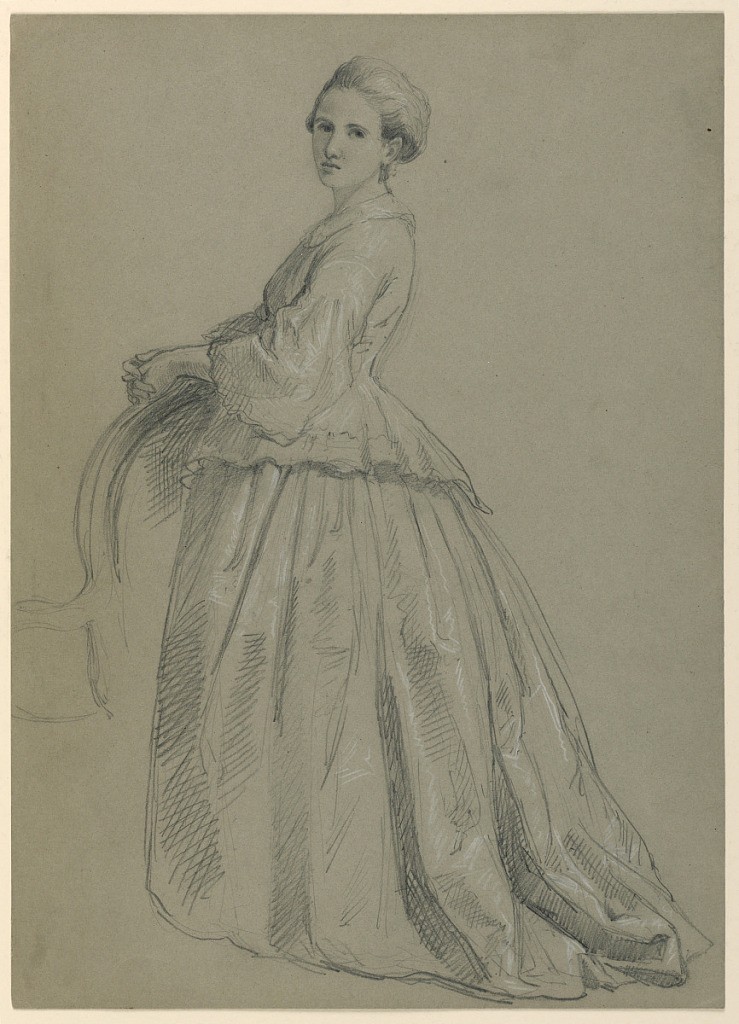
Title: Study of Sophia Chew for "The Republican Court" (Lady Washington's Reception Day)
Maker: Daniel Huntington, American, 1816–1906
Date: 1860
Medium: Graphite, white chalk on grey wove paper
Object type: Drawing
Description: Woman standing, her body turned to the left, looking over her left shoulder at the viewer.  Her hands on the back of an armchair.